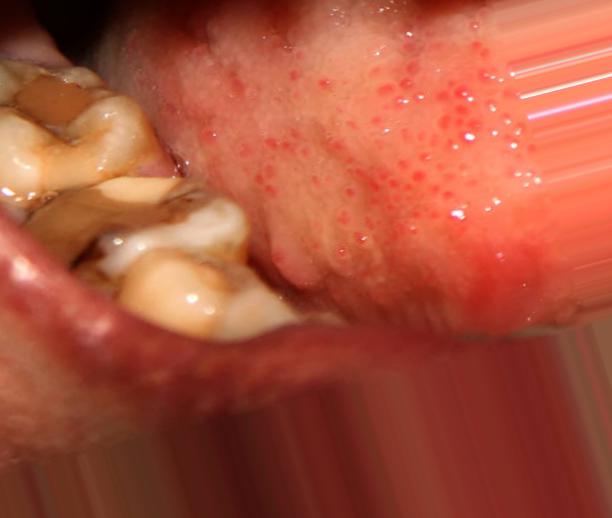
Condition: Caries